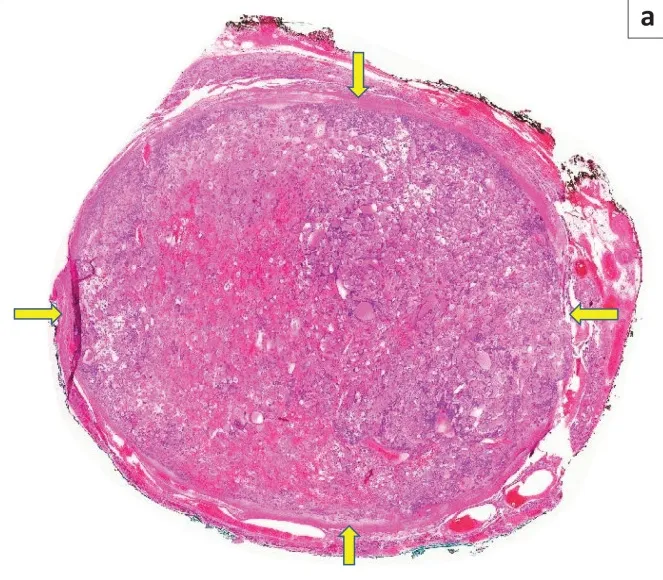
(a) Hematoxylin and eosin (H&E) stained section of the encapsulated follicular adenoma (yellow arrows).
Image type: pathology (h&e)